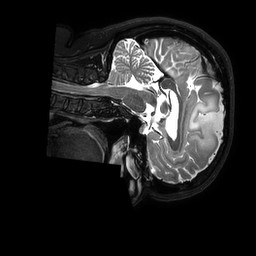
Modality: T2w
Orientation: sagittal
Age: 51
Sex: female
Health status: ill
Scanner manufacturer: philips
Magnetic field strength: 3 T
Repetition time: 3.5 s
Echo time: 0.3 s